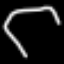
Label: diamond